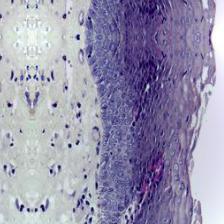
Diagnosis: Normal